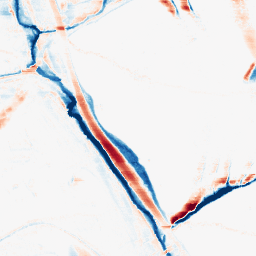
Category: morphological
Decomposition family: morphological_rect
Decomposition parameters: operation: average
width: 20
height: 5
Upsampling method: bicubic
Upsampling parameters: scale: 8
Upsampling scale: 8